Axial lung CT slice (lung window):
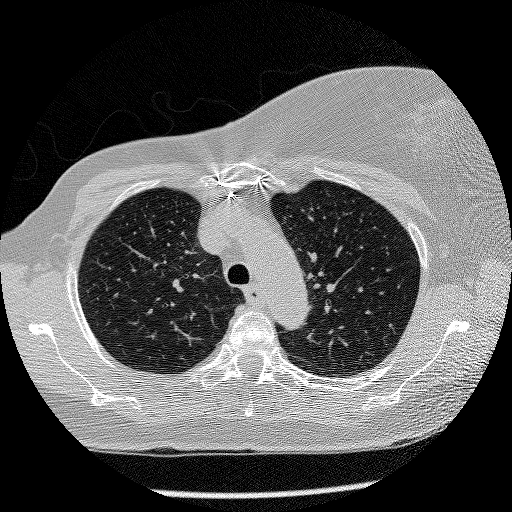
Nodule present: no